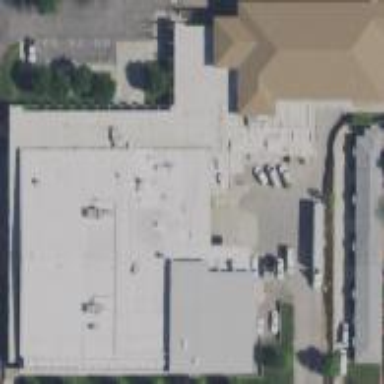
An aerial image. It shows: Supermarket building.